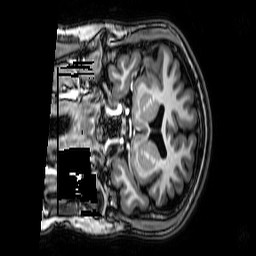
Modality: T1w
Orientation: coronal
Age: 17
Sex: male
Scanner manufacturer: philips
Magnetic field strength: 3 T
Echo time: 0.0038 s